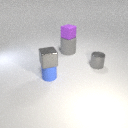
large gray rubber cylinder behind small gray metal cylinder